Field crop: maize
Growth stage: 2
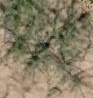
Species: salsola